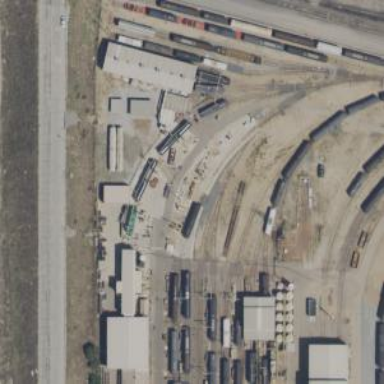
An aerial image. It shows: Railway yard used for servicing trains.